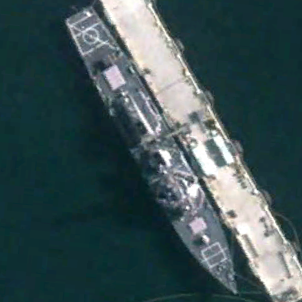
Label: destroyer